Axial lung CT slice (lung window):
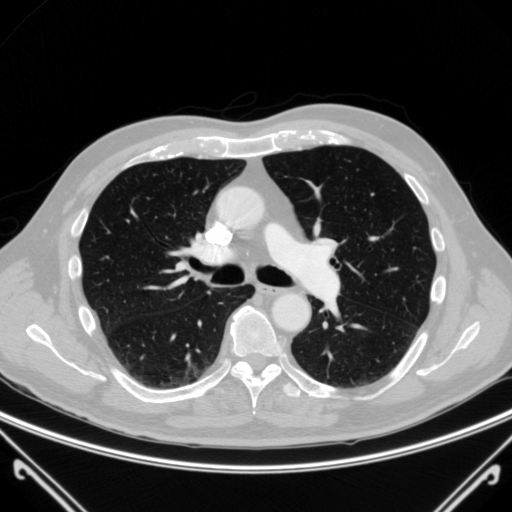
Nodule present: no